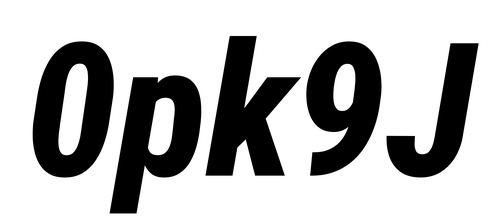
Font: Roboto-Italic_Condensed_ExtraBold_Italic